Question:
As shown above am trying to achieve the same. In detail :
1. I have a WCF service on Public IP and WCF clients with internet access Central Service : It supposed to check any price change at central node and notify the same to the WCF clients. Client service : On notification from central service the client will perform Pulling data from the server and acknowledegs the same back.
2. Firstly I wanted my central service to know about clients and send notifications to the clients, My question is how can I see them(WCF clients) ? even as a subscriber list what data of the client should I have to notify the WCF clients.
3. Secondly the client needs to update the server oncompletion of a particular task.
I am looking for anwsers moreover on suggestion of pattern or any ideas on how to achieve the same. Any links will highly appreciated.
Thanks
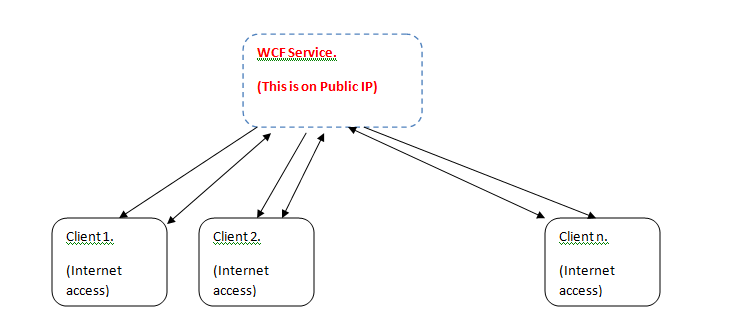
Answer: > Firstly I wanted my central service to know about clients and send
notifications to the clients, My question is how can I see them(WCF
clients) ? even as a subscriber list what data of the client should I
have to notify the WCF clients.
Looks like you want to implement a publisher-subscriber architecture, you achieve the requirements you listed through callbacks. A standard way to achieve this would be to have your clients subscribe to your central service. Upon subscription, your central service would keep a list of your connected clients (you represent clients as callback instances) in a dictionary (this is one way, a static list is another way). For example:
'static Dictionary<INotificationCallback, string> subscribers = new Dictionary<INotificationCallback, string>();'
When clients subscribe to your service, you could add each callback instance to your subscribers dictionary (you actually store each instance of the callbacks-clients that connect to your service along with their username, which is the string vlaue in the dictionary).
Your central service would also need to define a callback contract (here our callback contract is 'INotificationCallback'), so that it can invoke some operations on the clients that connect to it. This will allow your central service to send whatever data it wants to the clients, i.e. whenever a price change occurs.
> Secondly the client needs to update the server on completion of a
particular task.
Just define another operation contract on your central service that your clients would call on successful completion of a task. How you keep track of which tasks were completed and how to keep track of them is entirely up to you.
Somebody asked a similar question recently, and I think if you take a look at <URL> very helpful. However if you're looking to do this over the internet, you shouldn't use 'netTcpBinding', rather a HTTP based binding that supports duplex, such as 'wsDualHttpBinding' or 'HttpPollingDuplex' for Silverlight clients.
Update: Some more useful articles/samples per your request:
1. Design Patterns: List-Based Publish-Subscribe
2. WCF Implementation of the Publisher/Subscriber Model
3. A WCF-WPF Chat Application
The last one is a chat application, it essentially uses duplex, which is a very similar service architecture to what you're looking for.